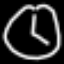
Label: clock